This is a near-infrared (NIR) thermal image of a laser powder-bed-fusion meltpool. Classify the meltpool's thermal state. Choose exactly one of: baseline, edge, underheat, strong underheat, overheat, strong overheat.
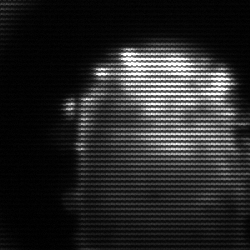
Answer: baseline